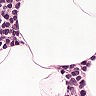
Metastatic tissue present: no